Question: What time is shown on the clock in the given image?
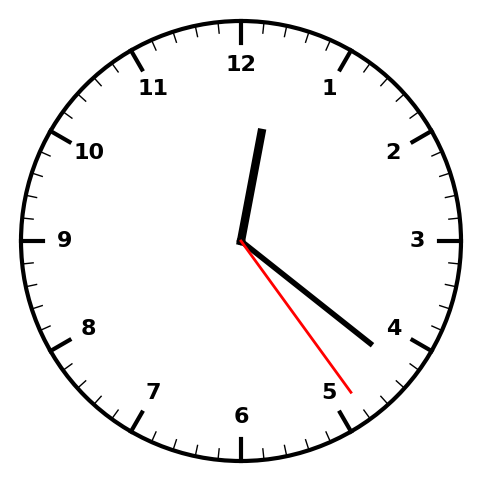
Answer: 12:21:24